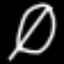
Label: leaf